Interaction volume radius: 5 \u00c5
Interaction volume height: 15 \u00c5
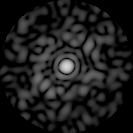
Disorder parameter: 0.8188